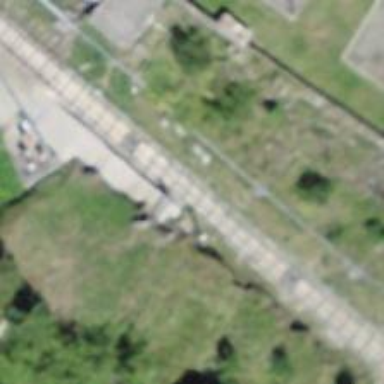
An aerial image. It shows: Abandoned railway.